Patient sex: M
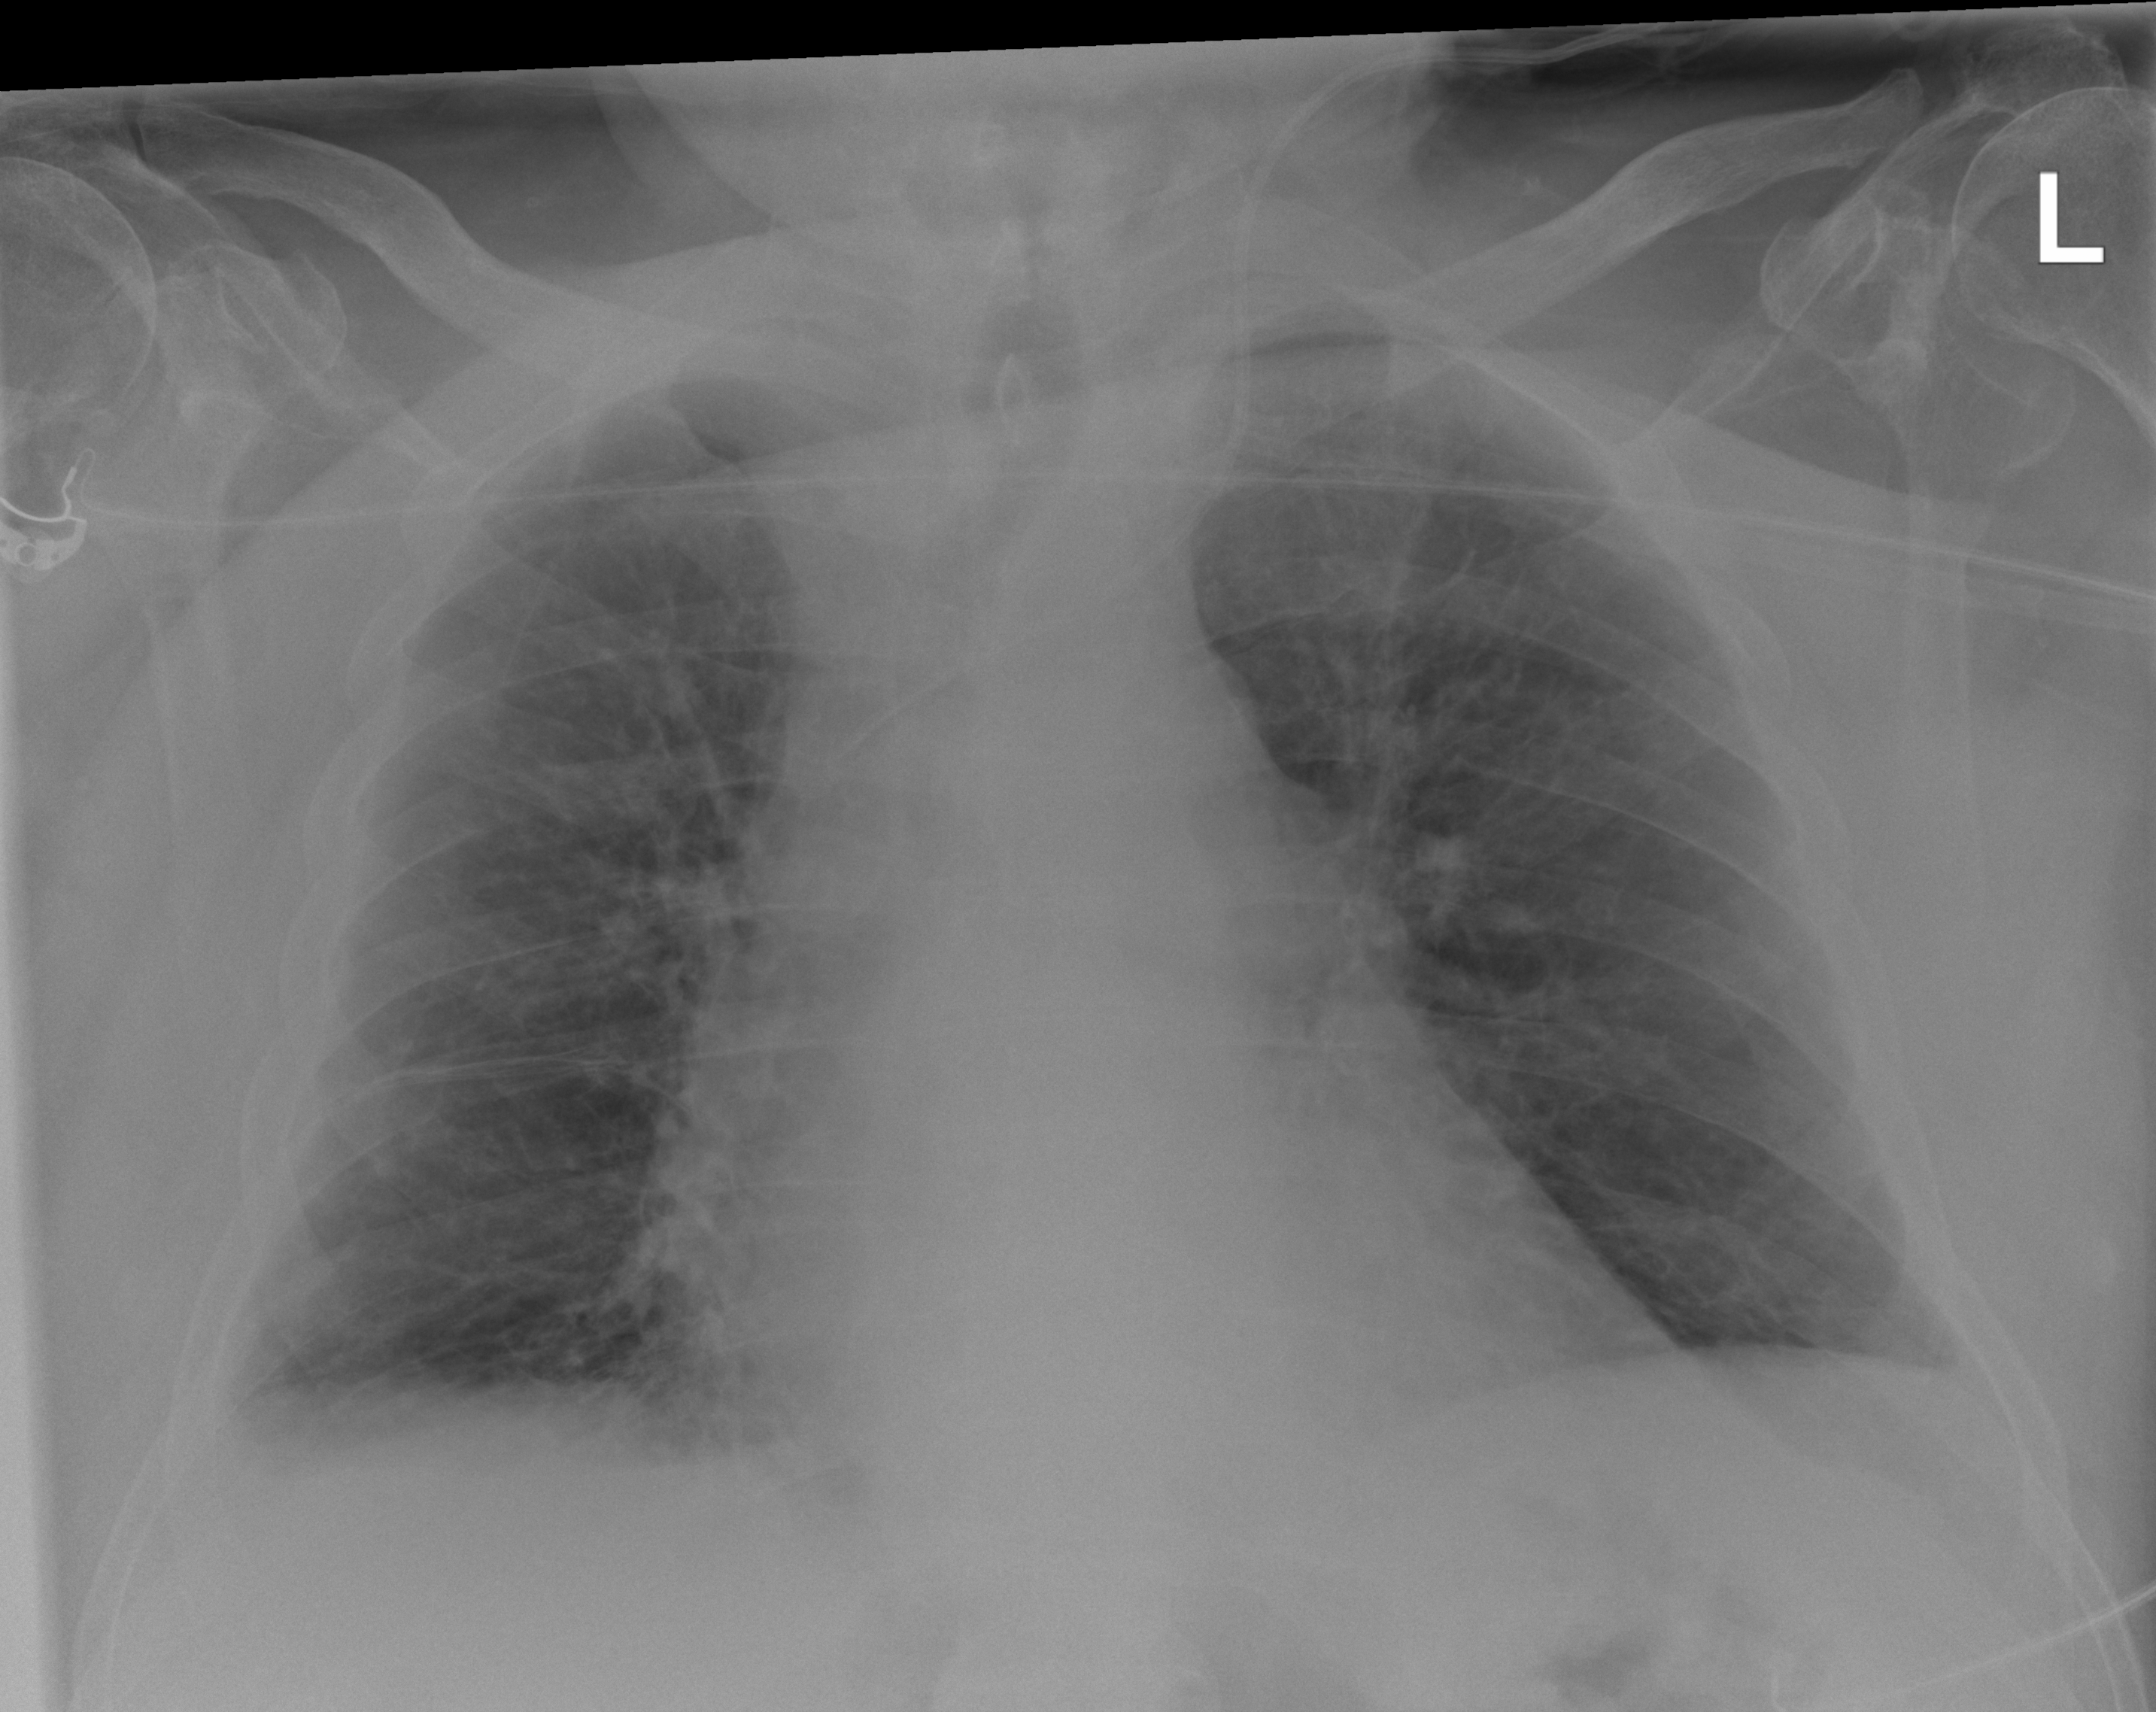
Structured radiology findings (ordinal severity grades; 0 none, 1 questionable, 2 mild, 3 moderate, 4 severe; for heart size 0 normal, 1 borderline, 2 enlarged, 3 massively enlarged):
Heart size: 2
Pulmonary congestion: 2
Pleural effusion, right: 2
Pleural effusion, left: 2
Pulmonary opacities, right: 1
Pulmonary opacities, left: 1
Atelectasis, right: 2
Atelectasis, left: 2